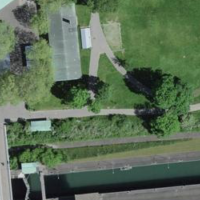
EUNIS habitat code: 25
Species observed at this site:
Mahonia aquifolium
Trifolium repens
Prunus spinosa
Ficaria verna